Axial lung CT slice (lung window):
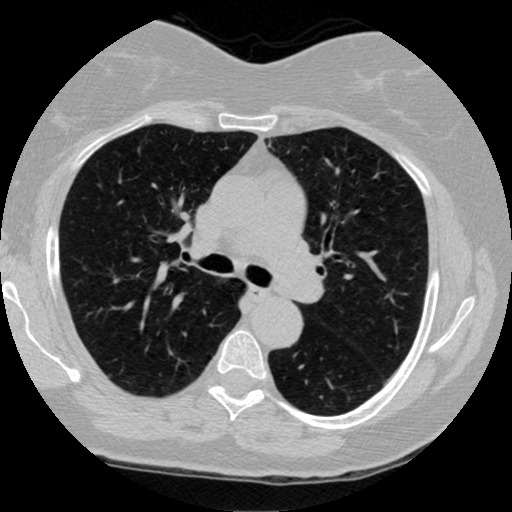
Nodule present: no